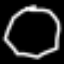
Label: octagon